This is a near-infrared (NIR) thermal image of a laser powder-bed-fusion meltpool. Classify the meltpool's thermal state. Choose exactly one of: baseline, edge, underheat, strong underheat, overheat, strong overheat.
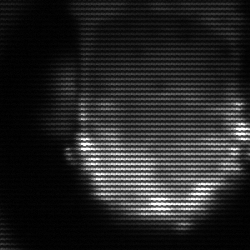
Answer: baseline